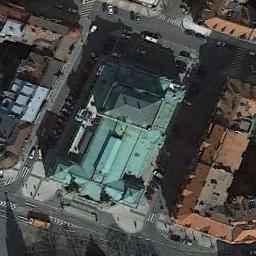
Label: church